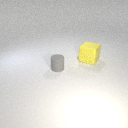
large yellow rubber cube to the right of small gray rubber cylinder